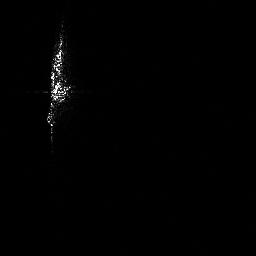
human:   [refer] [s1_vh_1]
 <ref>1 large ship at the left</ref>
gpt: <box>[[15, 7, 29, 55, 0]]</box>